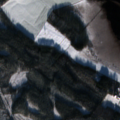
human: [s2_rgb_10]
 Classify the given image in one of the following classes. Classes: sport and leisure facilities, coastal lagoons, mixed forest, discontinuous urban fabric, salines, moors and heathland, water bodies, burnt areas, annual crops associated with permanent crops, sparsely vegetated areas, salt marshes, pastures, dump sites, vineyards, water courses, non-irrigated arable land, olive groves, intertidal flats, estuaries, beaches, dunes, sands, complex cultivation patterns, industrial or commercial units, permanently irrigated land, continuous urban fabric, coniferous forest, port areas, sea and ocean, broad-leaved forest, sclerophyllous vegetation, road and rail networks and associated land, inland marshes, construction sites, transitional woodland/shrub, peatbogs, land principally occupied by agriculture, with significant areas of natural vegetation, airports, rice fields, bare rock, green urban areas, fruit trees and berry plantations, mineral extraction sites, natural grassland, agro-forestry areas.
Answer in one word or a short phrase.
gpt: non-irrigated arable land, mixed forest, transitional woodland/shrub, water bodies